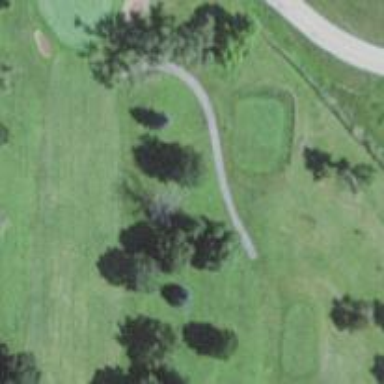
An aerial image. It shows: Service road used as golf cart path.